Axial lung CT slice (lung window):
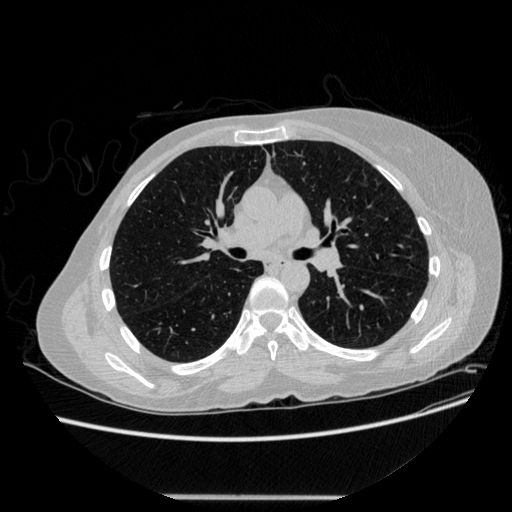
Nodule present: no